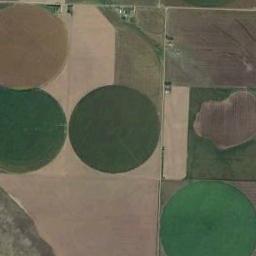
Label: circular_farmland